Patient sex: M
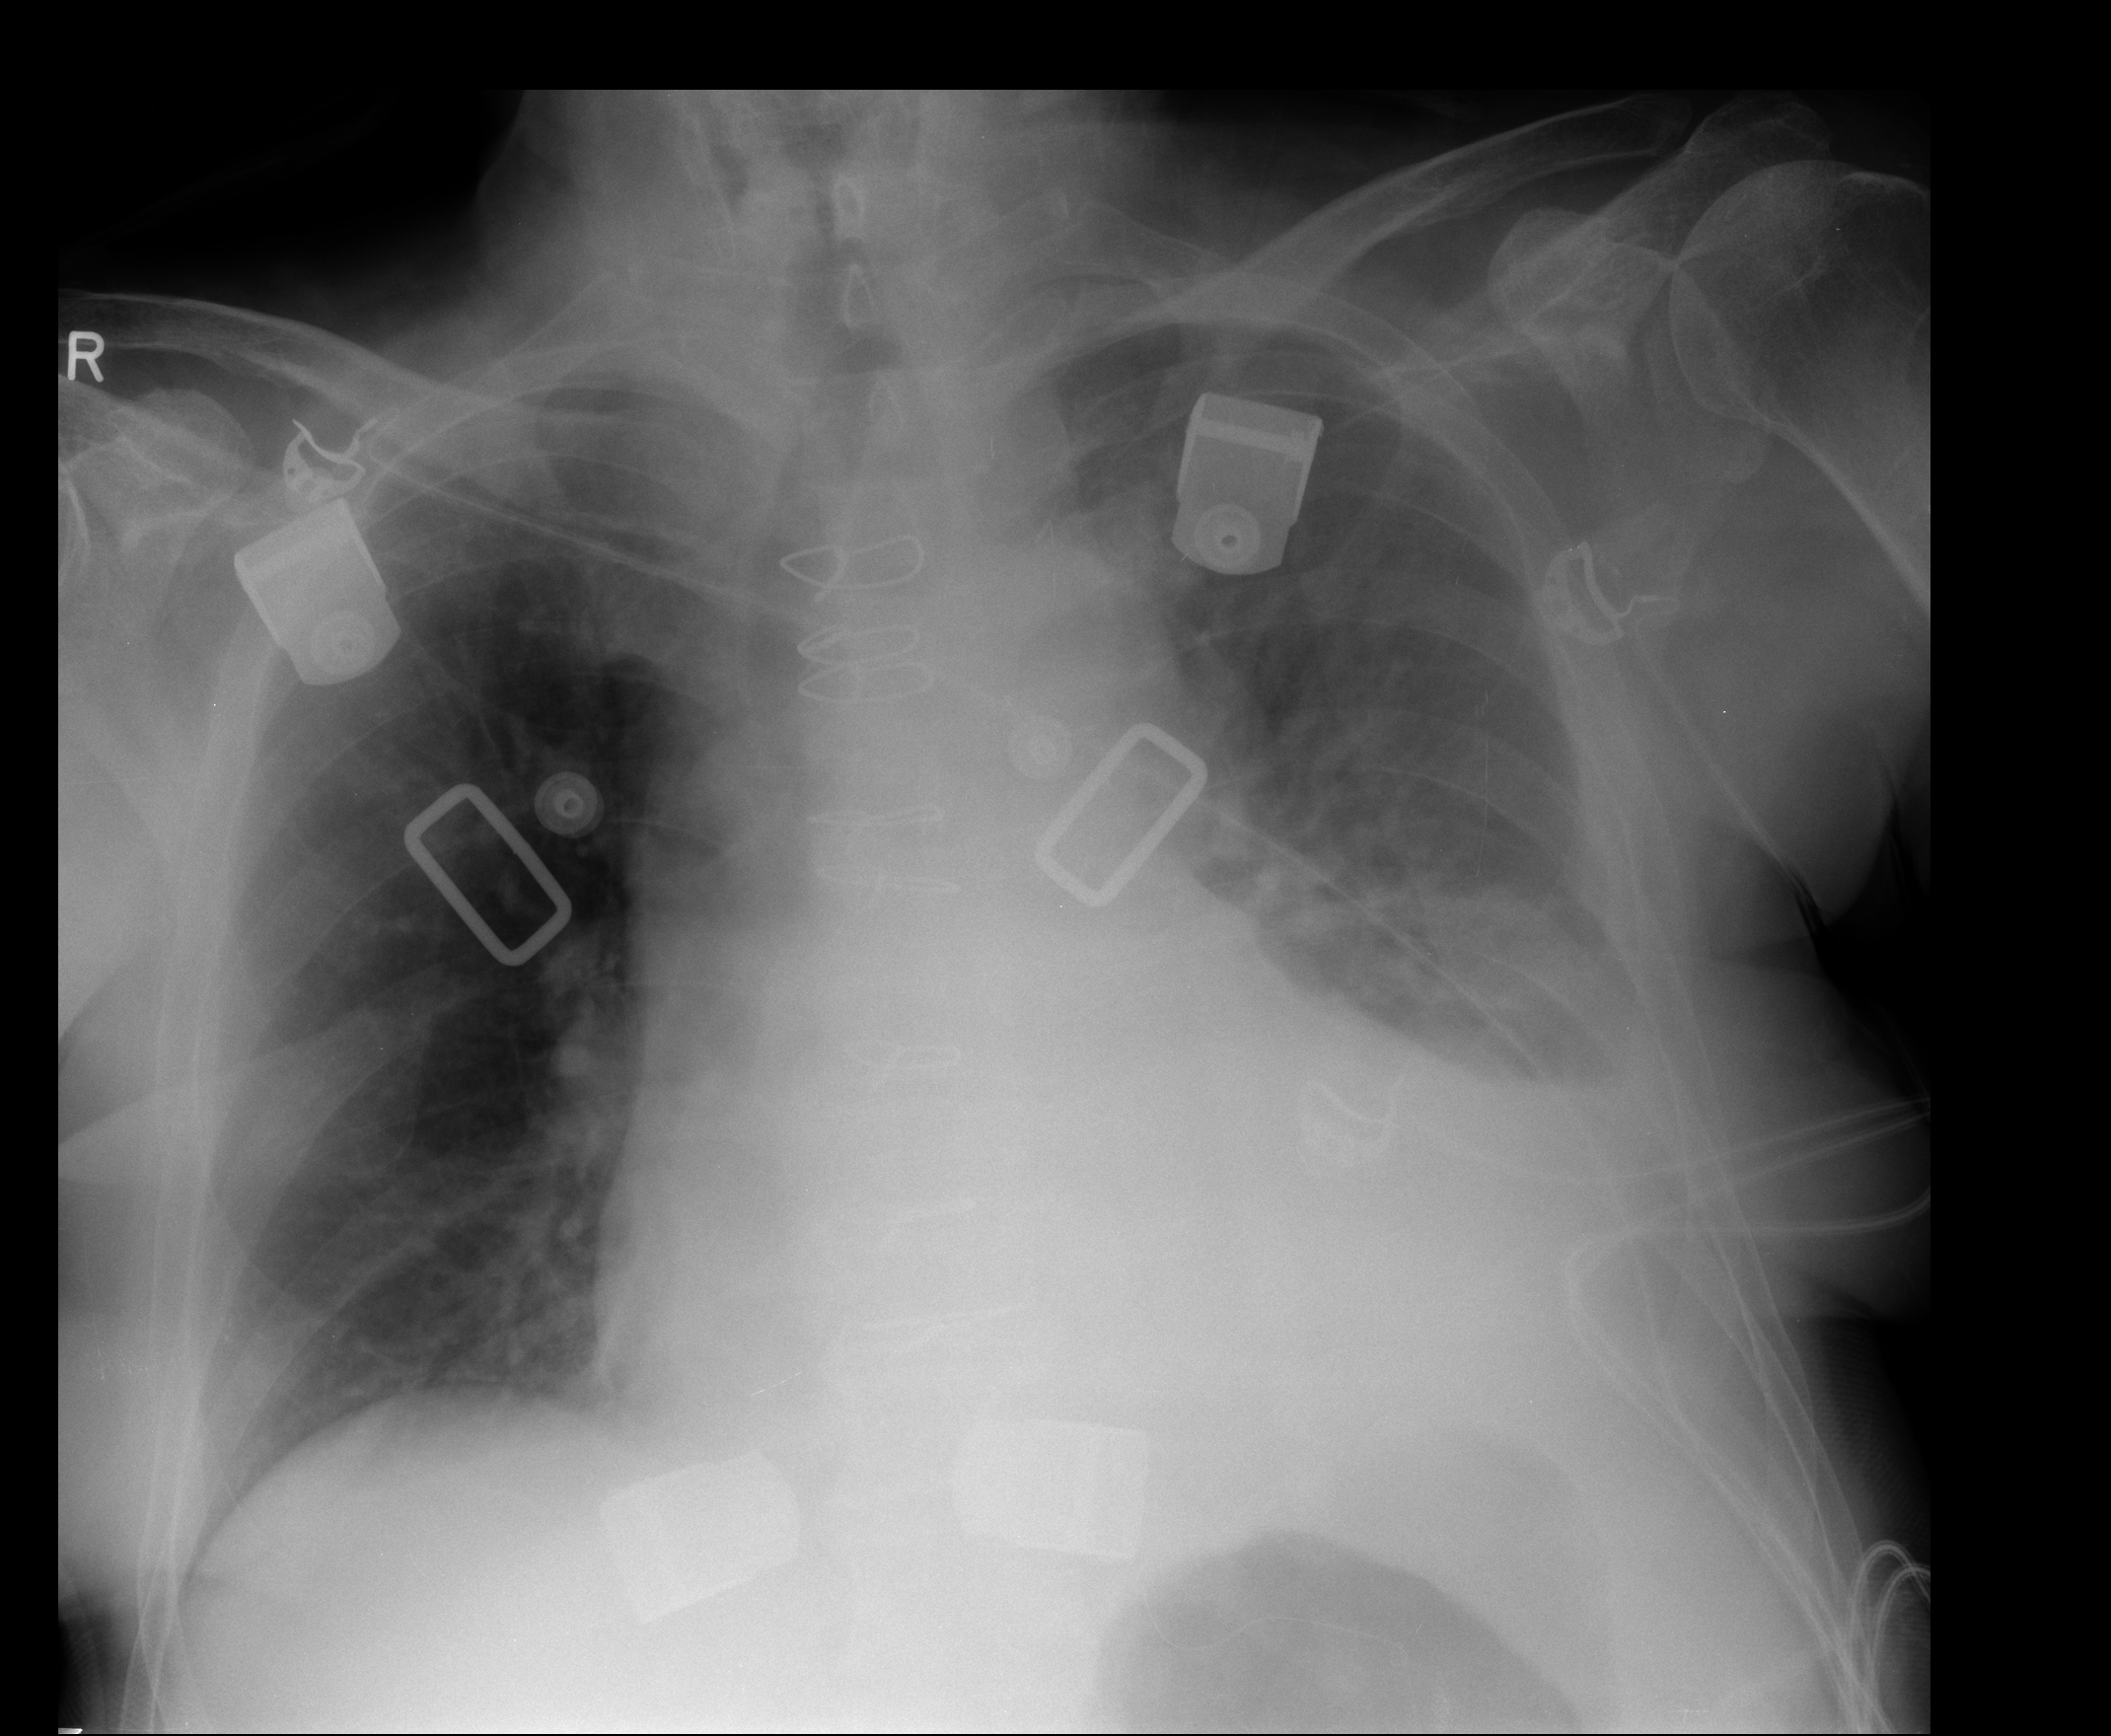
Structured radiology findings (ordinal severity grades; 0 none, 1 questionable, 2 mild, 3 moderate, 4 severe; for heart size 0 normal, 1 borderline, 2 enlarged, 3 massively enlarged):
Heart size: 2
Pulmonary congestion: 2
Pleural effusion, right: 0
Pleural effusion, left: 2
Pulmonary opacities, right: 0
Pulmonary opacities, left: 2
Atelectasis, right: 2
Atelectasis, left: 2